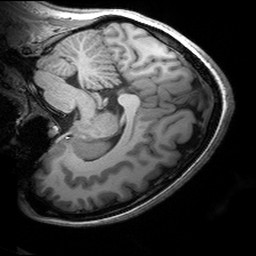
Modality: T1w
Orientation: sagittal
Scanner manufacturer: siemens
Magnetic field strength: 3 T
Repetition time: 2.53 s
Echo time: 0.00299 s